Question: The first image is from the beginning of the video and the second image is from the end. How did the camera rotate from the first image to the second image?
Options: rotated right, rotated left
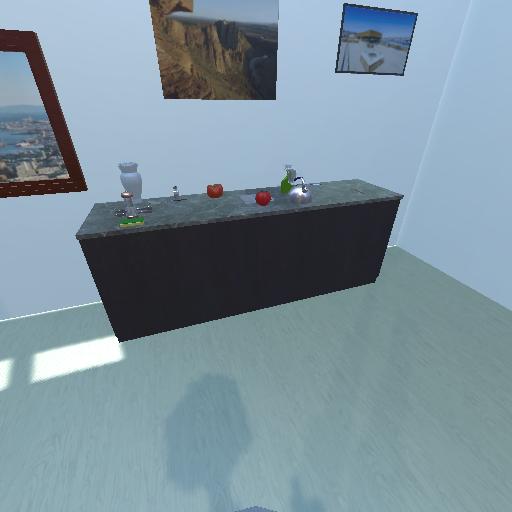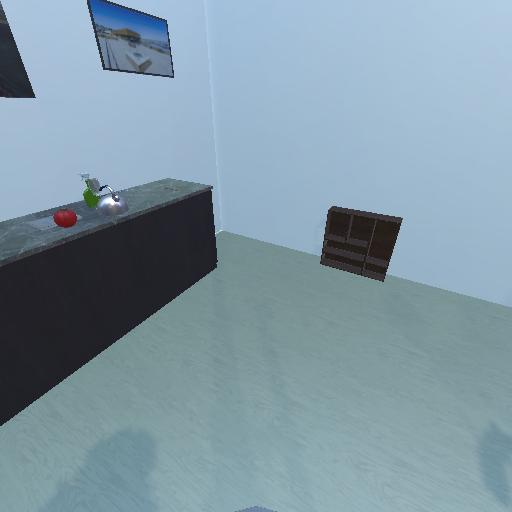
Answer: rotated right